Question: I know how to build table layout with div tags.
What I am looking for is an efficient way to build table with multiple rows against a single row using '<div>' tags as opposed to '<table>' tags as a large amount of data is going to be displayed.
Here is what I am looking to achieve:

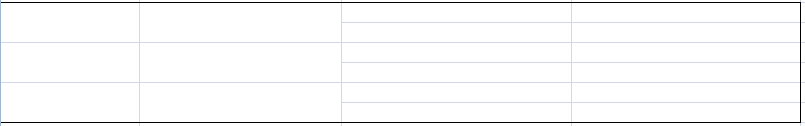
Answer: You don't need divs. Just use the rowspan property: Here is a pretty styled table to get you started:
'''
<html>
<head>
<style type="text/css">
#customers
{
font-family:"Trebuchet MS", Arial, Helvetica, sans-serif;
width:100%;
border-collapse:collapse;
}
#customers td, #customers th
{
font-size:1em;
border:1px solid #98bf21;
padding:3px 7px 2px 7px;
}
#customers th
{
font-size:1.1em;
text-align:left;
padding-top:5px;
padding-bottom:4px;
background-color:#A7C942;
color:#ffffff;
}
#customers tr.alt td
{
color:#000000;
background-color:#EAF2D3;
}
</style>
</head>
<body>
<table id="customers">
<tr>
<th>Company</th>
<th>Contact</th>
<th>Country</th>
</tr>
<tr>
<td rowspan="2">Alfreds Futterkiste</td>
<td>Maria Anders</td>
<td>Germany</td>
</tr>
<tr class="alt">
<td>Berglunds snabbkop</td>
<td>Christina Berglund</td>
</tr>
<tr>
<td>Centro comercial Moctezuma</td>
<td>Francisco Chang</td>
<td>Mexico</td>
</tr>
</tr>
</table>
</body>
</html>
'''